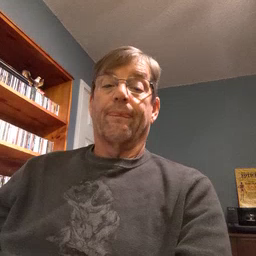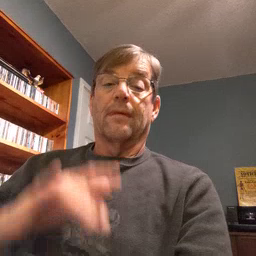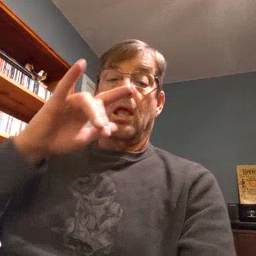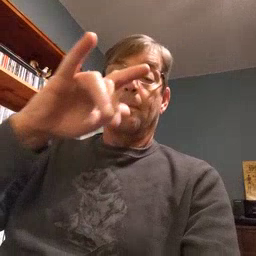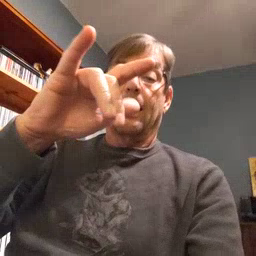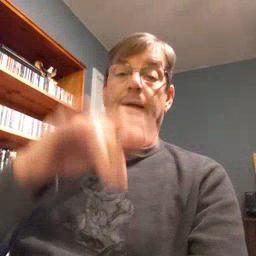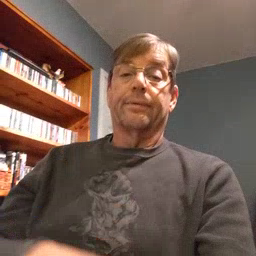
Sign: airplane